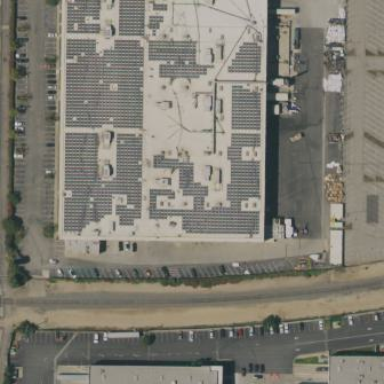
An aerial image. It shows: Solar power generator using photovoltaic panels.